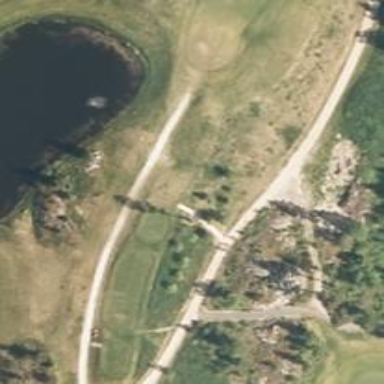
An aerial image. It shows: Path used for both walking and golf.